Question: I am now reading <<C++ Standard Library>> .And I find something confused in chapter 5.7.
As we know,we can write our own functions and algorithms to process elements of collections.Of course these operations may also be generic.
Let's see a example.The following code defines a generic function that prints an optional string followed by all elements of the passed container.
'''
template <class T>
inline void PRINT_ELEMENTS(const T& col1,const char *optcstr = "")
{
typename T::const_iterator pos;
for(pos = col1.begin();pos != col1.end();++pos)
cout << *pos << " ";
cout << endl;
}
'''
And pos is declared as having the iterator type of the passed container type, is to specify that const_iterator is a type and not a value of type T.
I have several questions:
(1)When I erase in the code,it works well.
See following code:
'''
#include <iostream>
#include <vector>
#include <set>
#include <algorithm>
using namespace std;
int square (int value)
{
return value*value;
}
template <class T>
inline void PRINT_ELEMENTS(const T& col1,const char *optcstr = "")
{
/*typename T::const_iterator pos;*/
T::const_iterator pos;
for(pos = col1.begin();pos != col1.end();++pos)
cout << *pos << " ";
cout << endl;
}
int main()
{
set<int> coll1;
vector<int> coll2;
// insert elements from 1 to 9 into coll1
for (int i=1; i<=9; ++i) {
coll1.insert(i);
}
/*PRINT_ELEMENTS(coll1,"initialized: ");*/
// transform each element from coll1 to coll2
// - square transformed values
transform (coll1.begin(),coll1.end(), // source
back_inserter(coll2), // destination
square); // operation
PRINT_ELEMENTS(coll2,"squared: ");
}
'''
It works well.Its output is:

Why?Is not necessary?
And I don't very understand its function here.
Could someone interpret to me?
(2)
Why could not I use vector::iterator to output the elements like this:
'''
#include <iostream>
#include <set>
#include <vector>
#include <algorithm>
using namespace std;
int main()
{
set<int> intSet;
vector<int> intVector2;
for (int i = 1;i <= 10;++i)
intSet.insert(i);
transform(intSet.begin(),intSet.begin(),
back_inserter(intVector2),
negate<int>());
vector<int>::iterator iter = intVector2.begin();
for(;iter != intVector2.end();++iter)
cout << *iter << endl;
}
'''
It outputs nothing.I use Visual Studio 2008 to run my code.
Could someone help me?Thanks a lot.
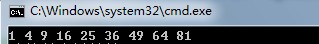
Answer: 'typename' isn't necessary because some versions of Visual Studio do not conform to the Standard. Newer versions and other compilers are more strict about this and your code will fail to compile there without it.
Your second example does not work because you passed 'begin()' and 'begin()', not 'begin()' and 'end()'.
'''
transform(intSet.begin(),intSet.begin(),
'''
Whoops.